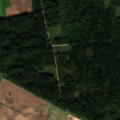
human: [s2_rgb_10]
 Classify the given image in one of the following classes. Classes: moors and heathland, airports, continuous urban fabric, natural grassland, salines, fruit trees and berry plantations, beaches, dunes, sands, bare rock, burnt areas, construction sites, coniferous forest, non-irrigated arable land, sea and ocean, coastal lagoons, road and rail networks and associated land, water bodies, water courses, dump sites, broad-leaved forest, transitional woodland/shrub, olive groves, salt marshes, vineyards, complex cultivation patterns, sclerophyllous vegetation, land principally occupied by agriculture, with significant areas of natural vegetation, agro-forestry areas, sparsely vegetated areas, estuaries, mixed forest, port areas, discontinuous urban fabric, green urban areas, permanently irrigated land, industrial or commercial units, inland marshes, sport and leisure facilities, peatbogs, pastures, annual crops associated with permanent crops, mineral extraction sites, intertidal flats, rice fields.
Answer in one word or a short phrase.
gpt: non-irrigated arable land, coniferous forest, mixed forest